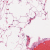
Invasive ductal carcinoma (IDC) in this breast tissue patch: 0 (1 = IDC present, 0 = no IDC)